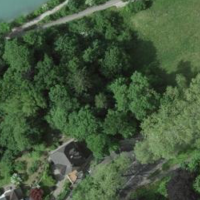
EUNIS habitat code: 53
Species observed at this site:
Certhia brachydactyla
Corvus corone
Motacilla cinerea
Anas platyrhynchos
Sturnus vulgaris
Troglodytes troglodytes
Fringilla coelebs
Symphoricarpos albus
Passer domesticus
Turdus merula
Columba palumbus
Phylloscopus collybita
Larus michahellis
Phoenicurus ochruros
Prunus spinosa
Falco tinnunculus
Motacilla alba